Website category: phone
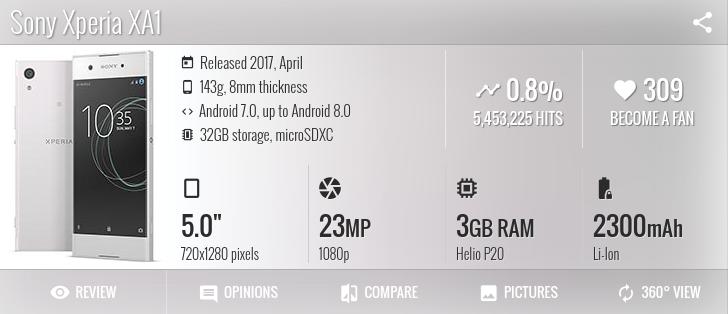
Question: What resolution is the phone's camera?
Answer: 1080p

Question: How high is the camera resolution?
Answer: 1080p

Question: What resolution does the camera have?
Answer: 1080p

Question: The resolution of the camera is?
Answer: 1080p

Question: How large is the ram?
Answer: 3 GB RAM

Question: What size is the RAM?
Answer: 3 GB RAM

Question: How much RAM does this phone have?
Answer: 3 GB RAM

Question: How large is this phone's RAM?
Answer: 3 GB RAM

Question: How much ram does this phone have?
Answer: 3 GB RAM

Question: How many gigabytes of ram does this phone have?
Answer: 3 GB RAM

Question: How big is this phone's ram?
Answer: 3 GB RAM

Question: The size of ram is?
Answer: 3 GB RAM

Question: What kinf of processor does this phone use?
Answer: Helio P20

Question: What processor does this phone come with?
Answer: Helio P20

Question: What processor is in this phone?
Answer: Helio P20

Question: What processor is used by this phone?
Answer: Helio P20

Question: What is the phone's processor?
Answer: Helio P20

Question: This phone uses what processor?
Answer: Helio P20

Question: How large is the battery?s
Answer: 2300 mAh

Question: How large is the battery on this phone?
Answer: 2300 mAh

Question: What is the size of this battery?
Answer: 2300 mAh

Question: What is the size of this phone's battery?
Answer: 2300 mAh

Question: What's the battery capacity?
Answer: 2300 mAh

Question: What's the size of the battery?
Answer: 2300 mAh

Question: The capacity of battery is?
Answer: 2300 mAh